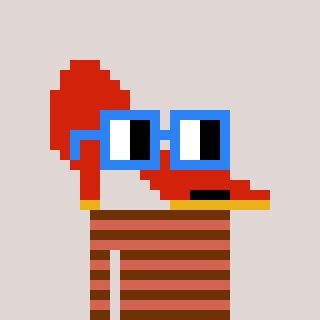
a pixel art character with square blue glasses, a highheel-shaped head and a peachy-colored body on a warm background